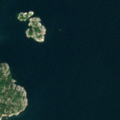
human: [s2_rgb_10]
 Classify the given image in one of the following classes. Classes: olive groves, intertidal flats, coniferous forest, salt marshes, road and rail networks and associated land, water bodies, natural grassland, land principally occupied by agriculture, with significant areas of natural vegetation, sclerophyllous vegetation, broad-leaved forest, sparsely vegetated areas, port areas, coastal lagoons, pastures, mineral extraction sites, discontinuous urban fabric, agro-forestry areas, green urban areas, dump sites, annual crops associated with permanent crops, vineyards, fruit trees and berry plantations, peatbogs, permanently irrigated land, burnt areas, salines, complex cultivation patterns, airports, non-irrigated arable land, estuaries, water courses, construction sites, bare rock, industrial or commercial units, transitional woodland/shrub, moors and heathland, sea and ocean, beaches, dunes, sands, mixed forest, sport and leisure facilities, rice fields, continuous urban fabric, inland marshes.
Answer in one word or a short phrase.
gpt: mixed forest, sea and ocean